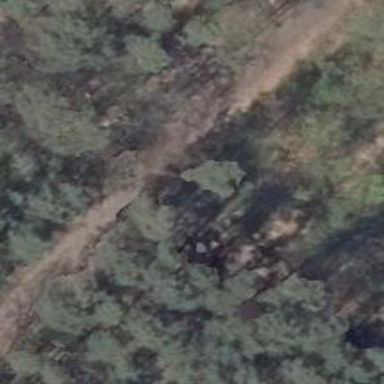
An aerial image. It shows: Sandy track road with grade3 tracktype.